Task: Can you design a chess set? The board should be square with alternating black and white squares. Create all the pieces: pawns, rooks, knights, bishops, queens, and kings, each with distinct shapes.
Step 1245:
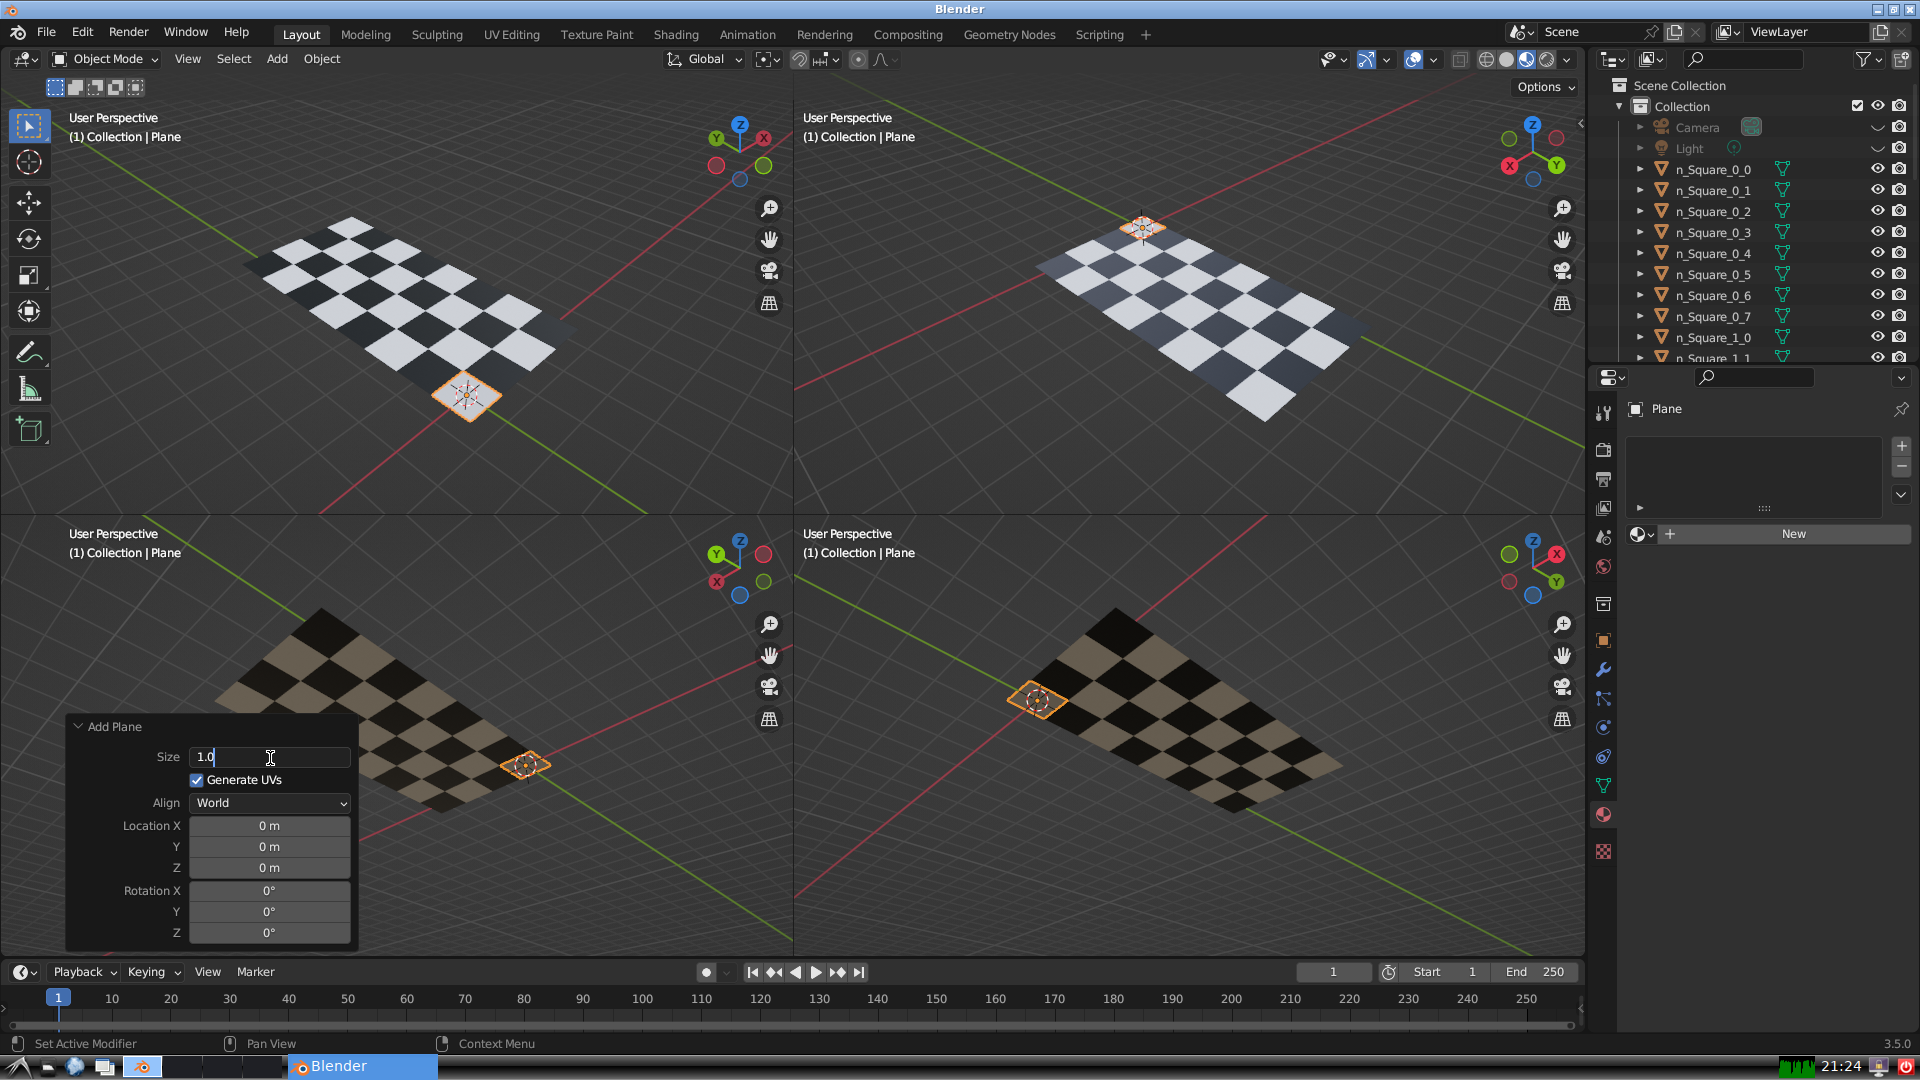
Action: {"key_press": ['Return']}